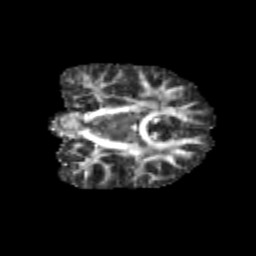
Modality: FA
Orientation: coronal
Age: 10
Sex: male
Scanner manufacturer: siemens
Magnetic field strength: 3 T
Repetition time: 3.8 s
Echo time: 0.07 s